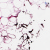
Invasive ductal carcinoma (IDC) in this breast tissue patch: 0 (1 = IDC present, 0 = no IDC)